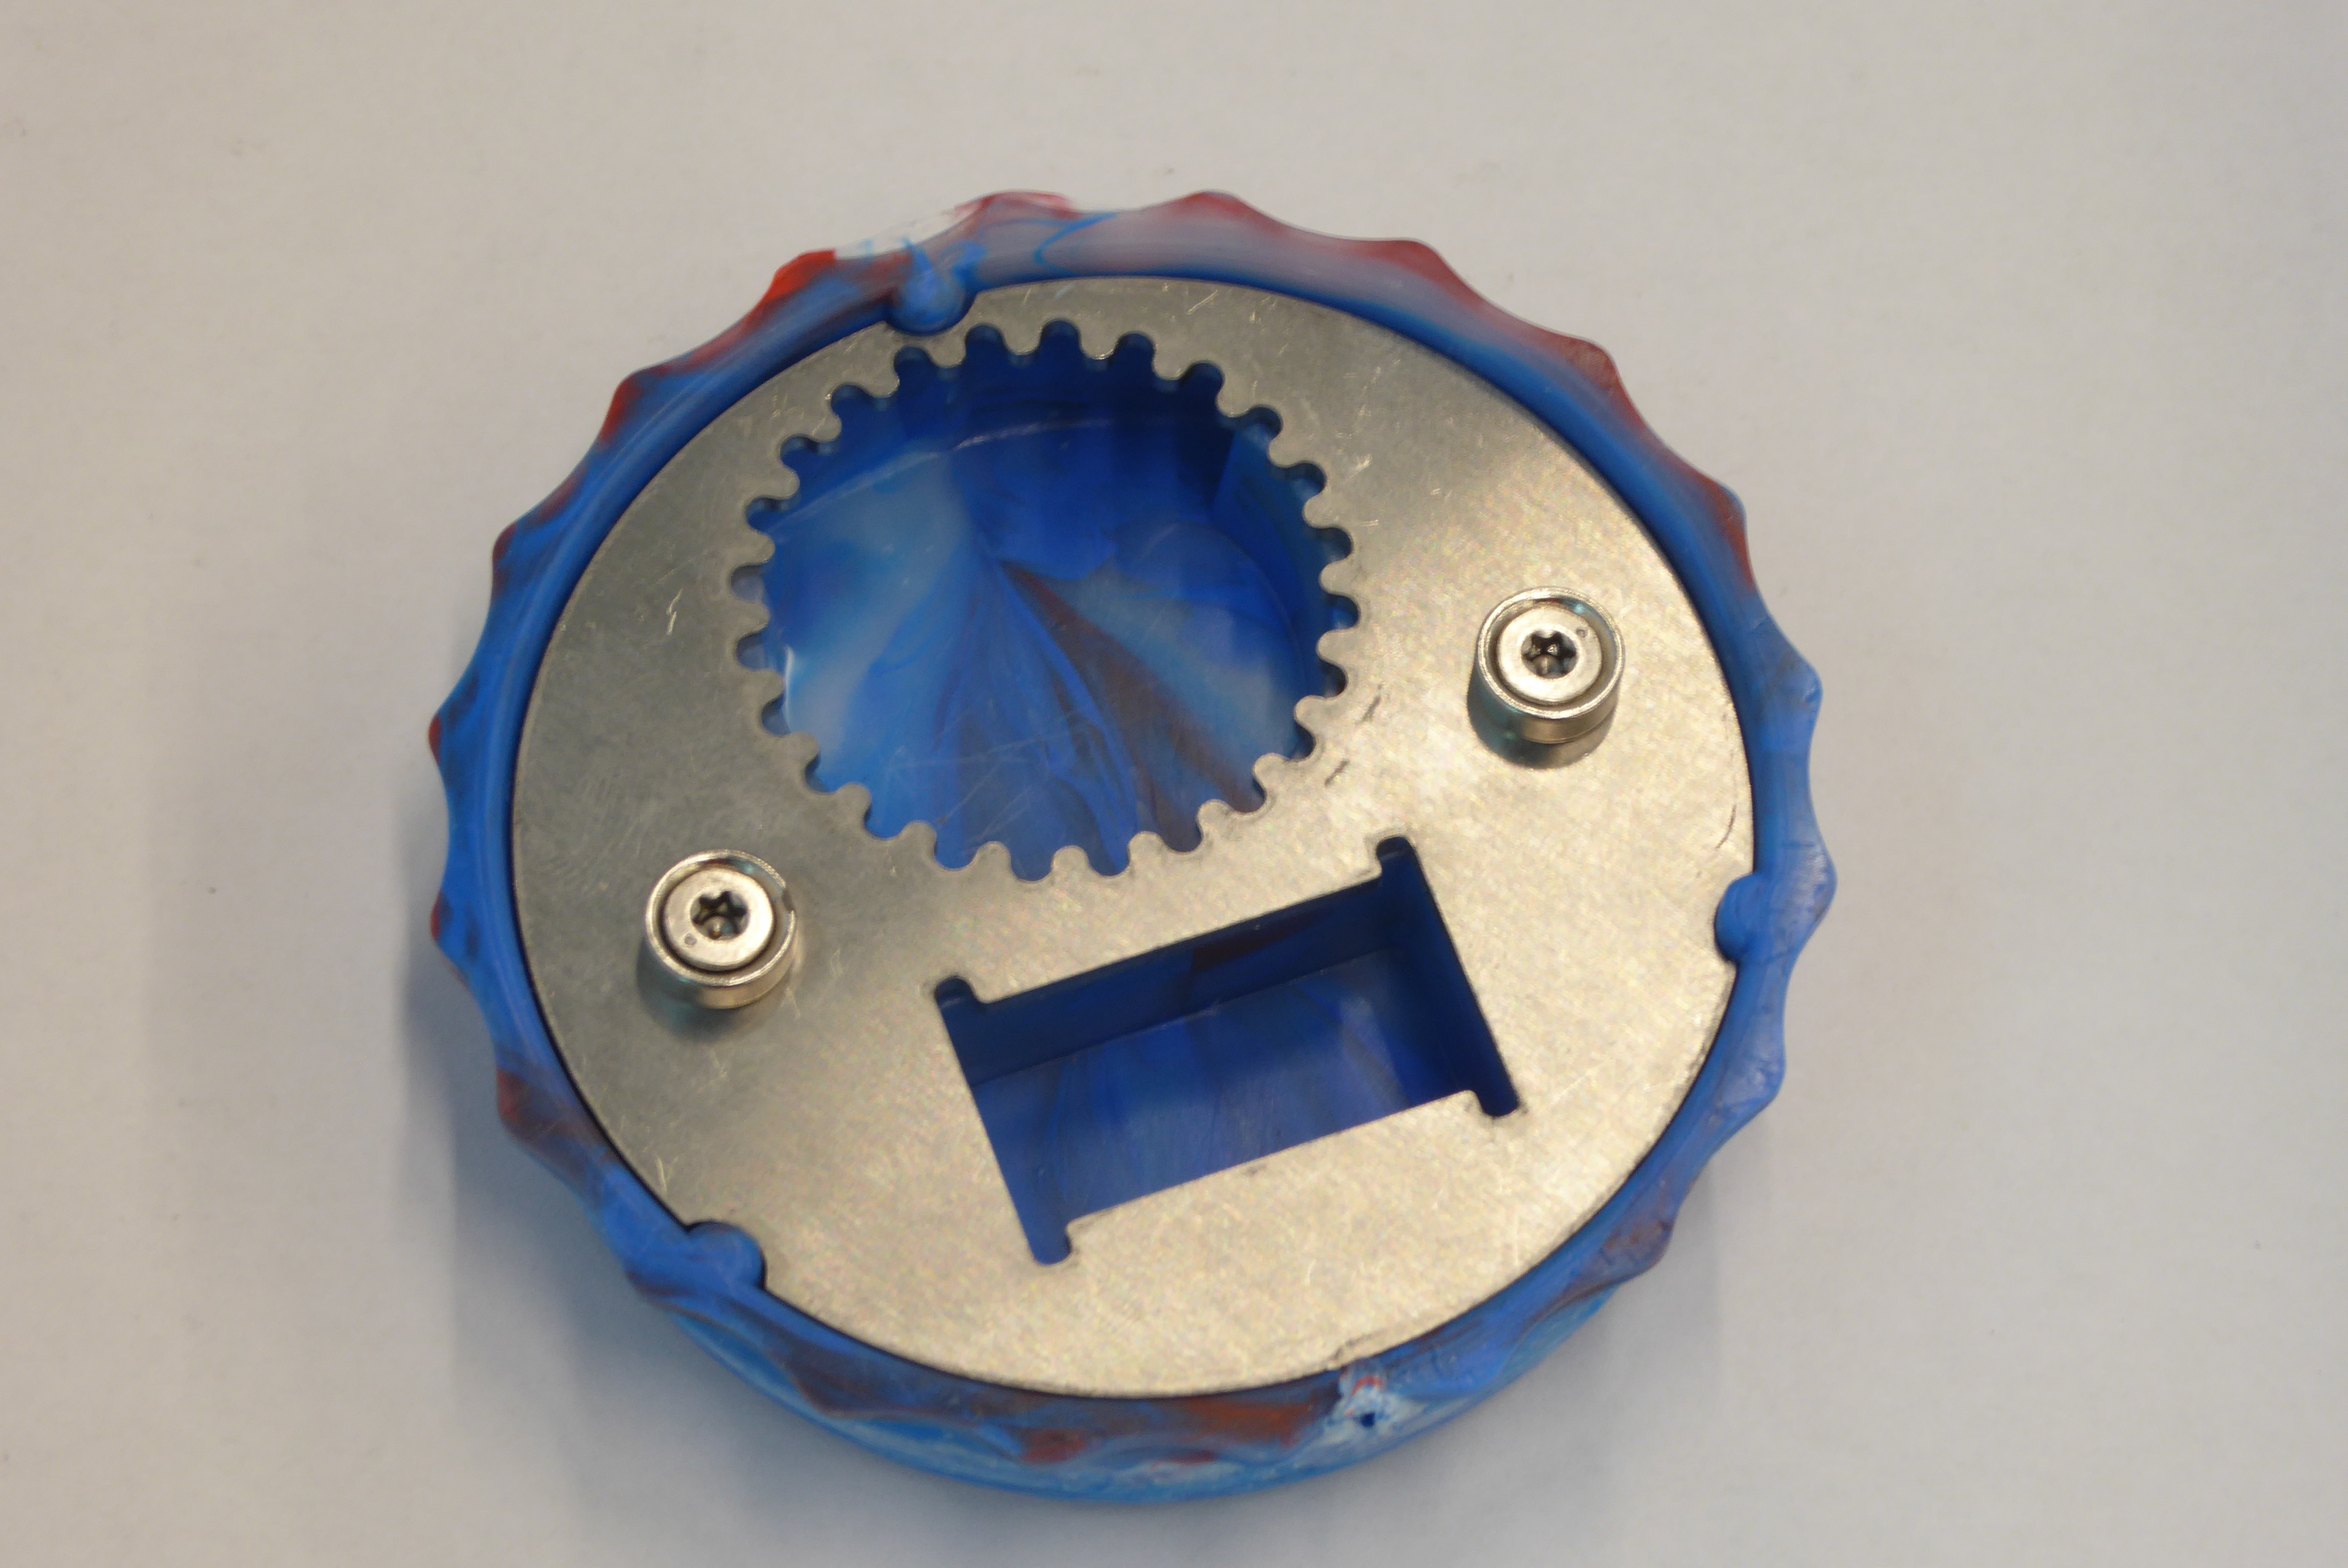
Label: Bottle Opener